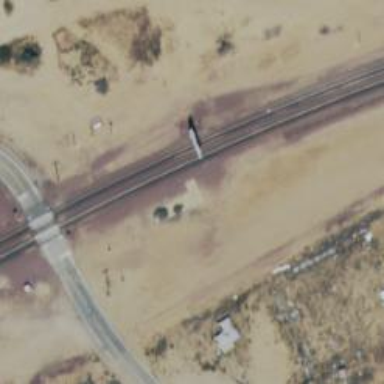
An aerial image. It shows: Railway signal.